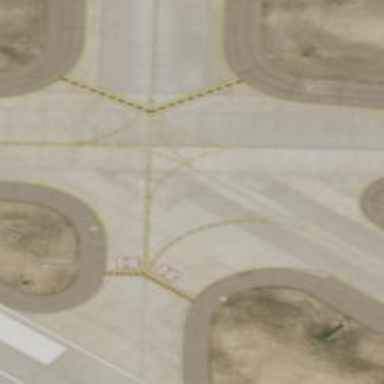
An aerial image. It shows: Image of taxiway at airport.